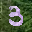
Label: 3